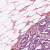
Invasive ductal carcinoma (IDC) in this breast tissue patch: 1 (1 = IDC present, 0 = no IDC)